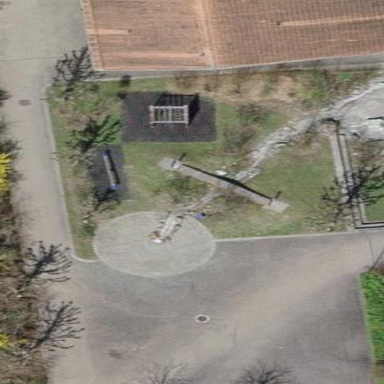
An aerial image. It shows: Playground area for leisure land.